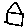
Label: house